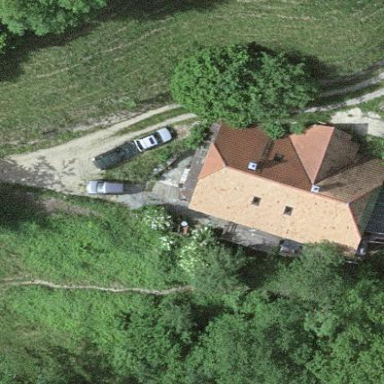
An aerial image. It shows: Farm building.